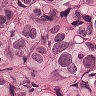
Metastatic tissue present: yes